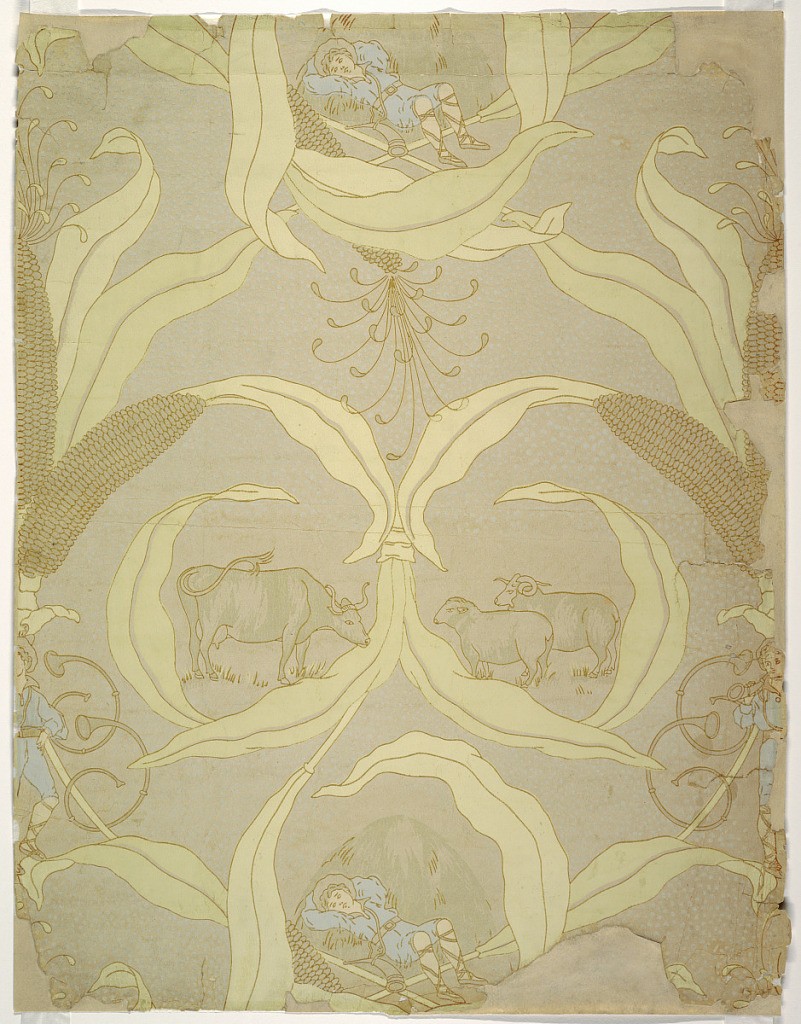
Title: Little Boy Blue
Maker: Grace Lincoln Temple, 1865–1953
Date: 1890–1892
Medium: Machine-printed paper
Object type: Sidewall
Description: Children's wallpaper with vignettes illustrating the nursery rhyme "Little Boy Blue". Framework of scrolled corn (maize) leaves enclosing four vignettes: Boy Blue with horn, Boy Blue asleep, a cow, two sheep - with single ear and cluster of three ears of corn. Printed in yellow, green, blue and brown on a blue stippled ground. Vertical rectangle, a full width giving slightly more than one repeat.